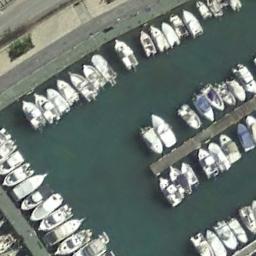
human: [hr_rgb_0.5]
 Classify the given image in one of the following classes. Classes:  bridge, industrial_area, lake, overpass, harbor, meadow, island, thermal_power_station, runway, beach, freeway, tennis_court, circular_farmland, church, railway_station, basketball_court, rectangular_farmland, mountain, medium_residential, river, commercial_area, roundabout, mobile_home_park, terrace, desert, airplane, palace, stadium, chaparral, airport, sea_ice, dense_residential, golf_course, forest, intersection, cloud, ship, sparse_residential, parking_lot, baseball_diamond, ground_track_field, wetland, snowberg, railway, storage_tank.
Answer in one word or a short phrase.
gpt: harbor